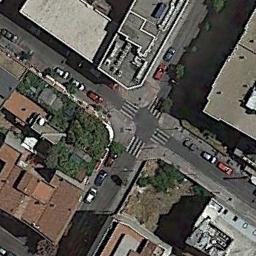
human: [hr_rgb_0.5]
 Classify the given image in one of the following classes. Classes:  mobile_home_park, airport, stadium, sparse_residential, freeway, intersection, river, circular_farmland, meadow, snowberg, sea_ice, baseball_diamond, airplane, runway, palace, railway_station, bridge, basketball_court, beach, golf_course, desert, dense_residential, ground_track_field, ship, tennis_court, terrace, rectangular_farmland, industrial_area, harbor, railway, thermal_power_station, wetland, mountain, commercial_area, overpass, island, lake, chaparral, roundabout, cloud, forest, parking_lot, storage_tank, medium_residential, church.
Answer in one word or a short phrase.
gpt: intersection